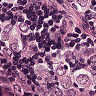
Metastatic tissue present: yes